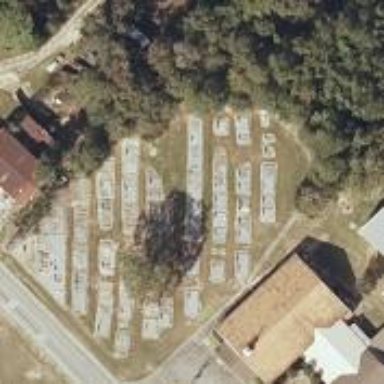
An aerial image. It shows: Cemetery.